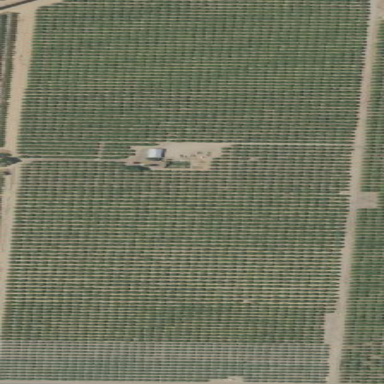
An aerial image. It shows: Orange orchard with rows of vibrant orange trees.